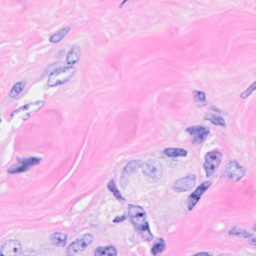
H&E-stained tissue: Breast